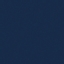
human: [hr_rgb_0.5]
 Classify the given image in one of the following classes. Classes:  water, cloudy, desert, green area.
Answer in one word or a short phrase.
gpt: water